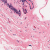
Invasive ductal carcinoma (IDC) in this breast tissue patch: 0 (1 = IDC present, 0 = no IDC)